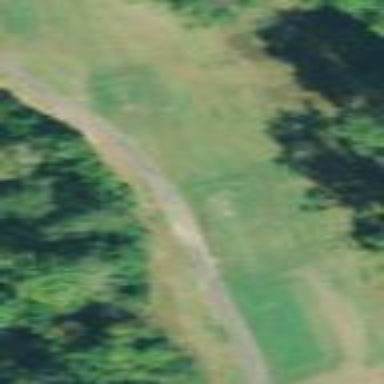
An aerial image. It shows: Golf tee on grassy land.